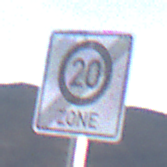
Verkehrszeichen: EndeZone20
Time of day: SunriseSunset
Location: Outdoor (Nature)
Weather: PartlyCloudy
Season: NotSpecified
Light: Natural